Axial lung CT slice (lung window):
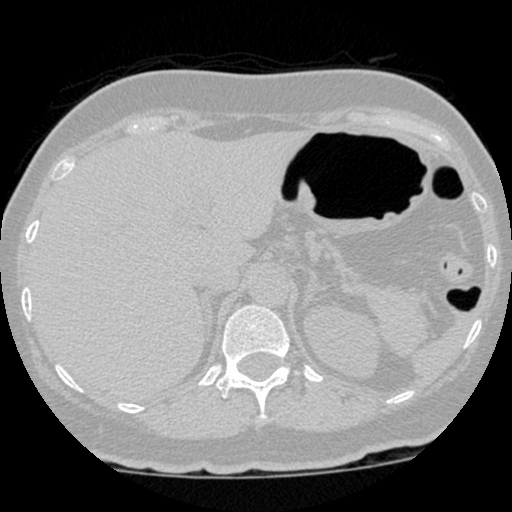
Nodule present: no